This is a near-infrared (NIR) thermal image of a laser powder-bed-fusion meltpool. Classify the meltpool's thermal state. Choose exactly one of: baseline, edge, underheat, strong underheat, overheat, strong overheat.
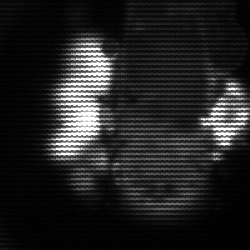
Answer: strong underheat